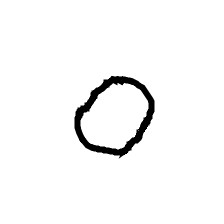
Shape: circle